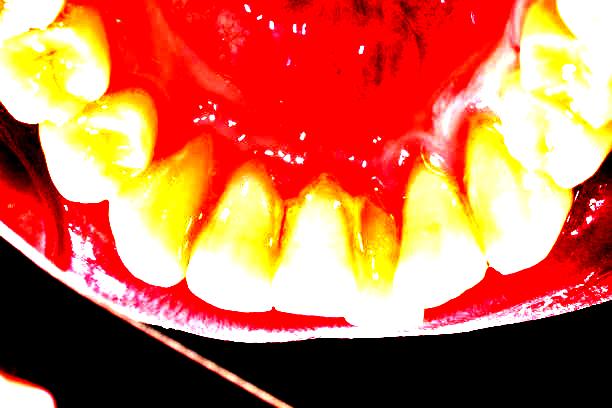
Condition: Gingivitis